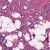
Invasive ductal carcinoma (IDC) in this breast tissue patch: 1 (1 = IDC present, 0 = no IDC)